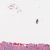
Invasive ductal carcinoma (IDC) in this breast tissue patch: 0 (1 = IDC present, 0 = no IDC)